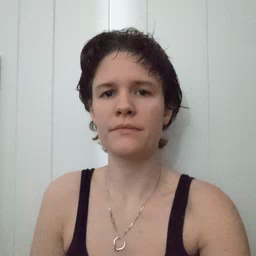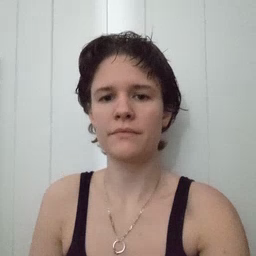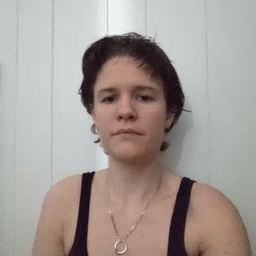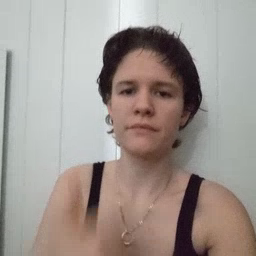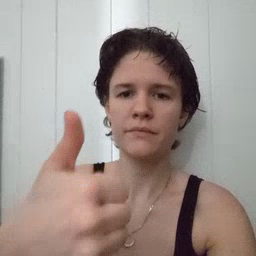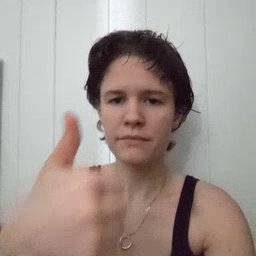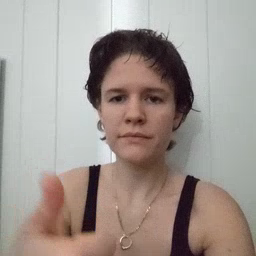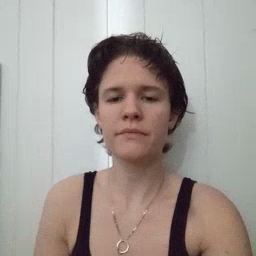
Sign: yourself